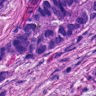
Metastatic tissue present: yes